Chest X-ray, PA view. Patient: 53 years old, sex M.
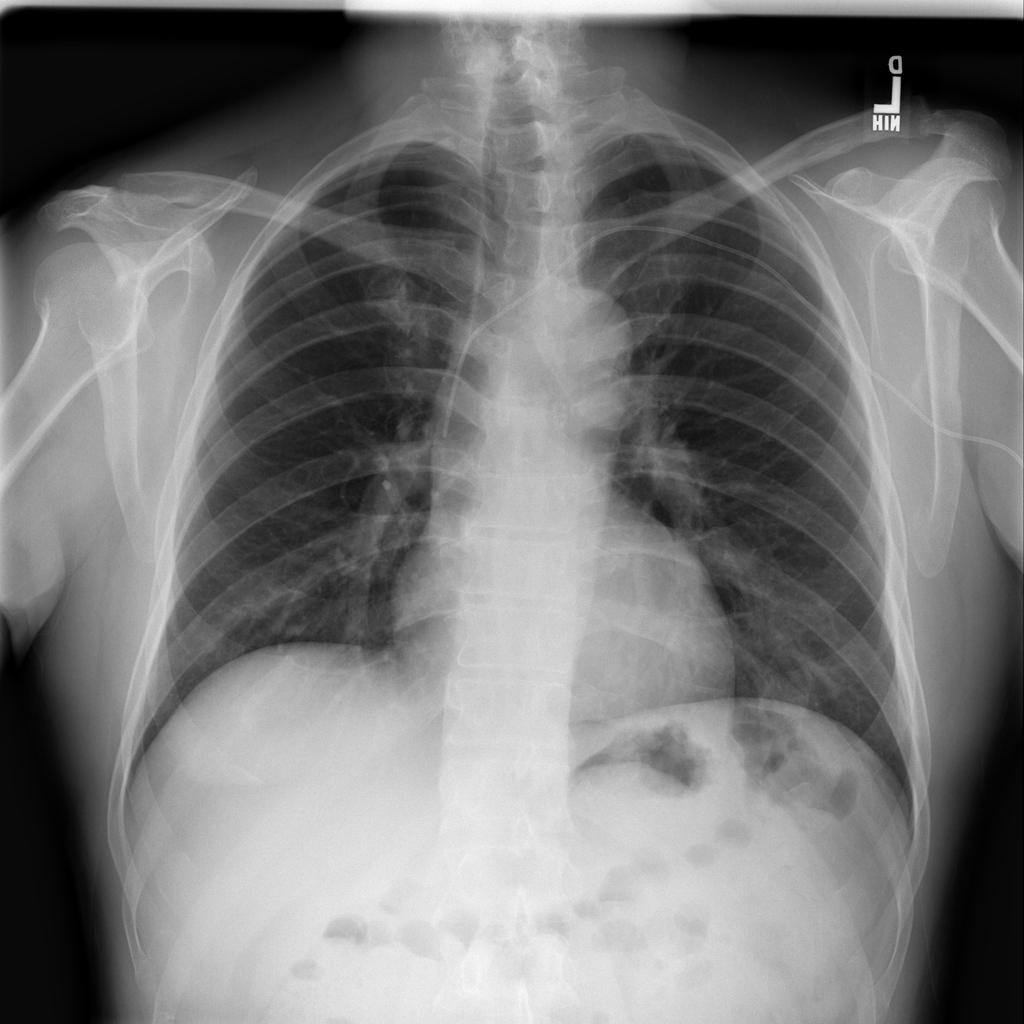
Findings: No Finding